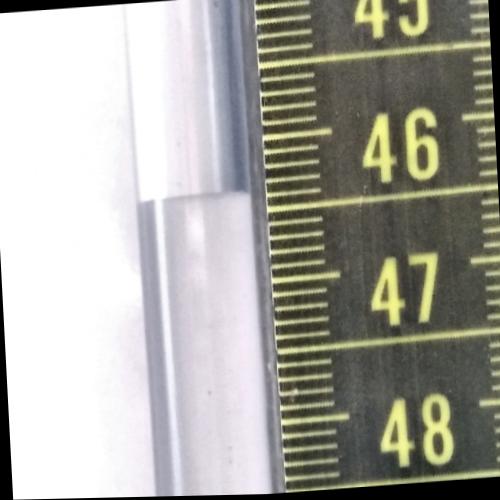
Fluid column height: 46.4 cm